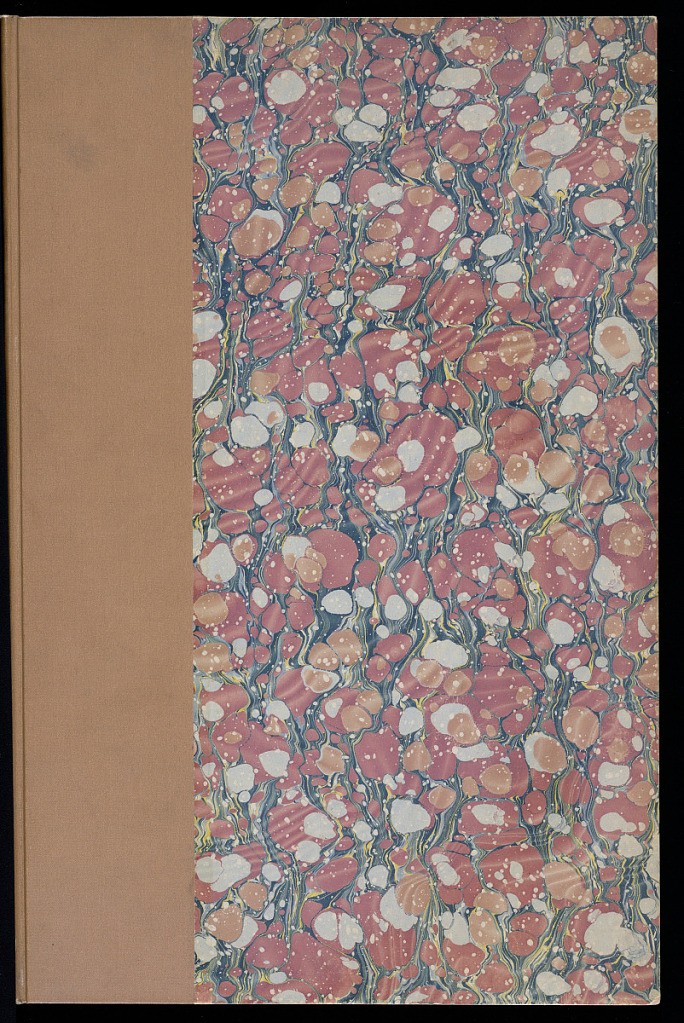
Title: Album of Trophy Designs
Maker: Mathurin Cherpitel, French, 1736 – 1809
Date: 1755–68
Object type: Album
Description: Album of ornamental trophy designs.